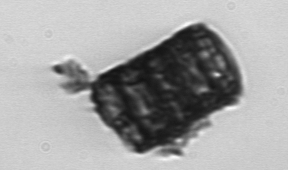
Label: Paralia_sulcata